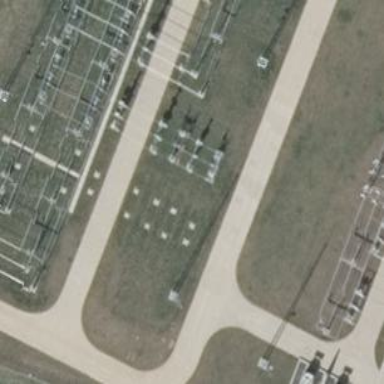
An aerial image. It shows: Power line with 3 cables in bay configuration.